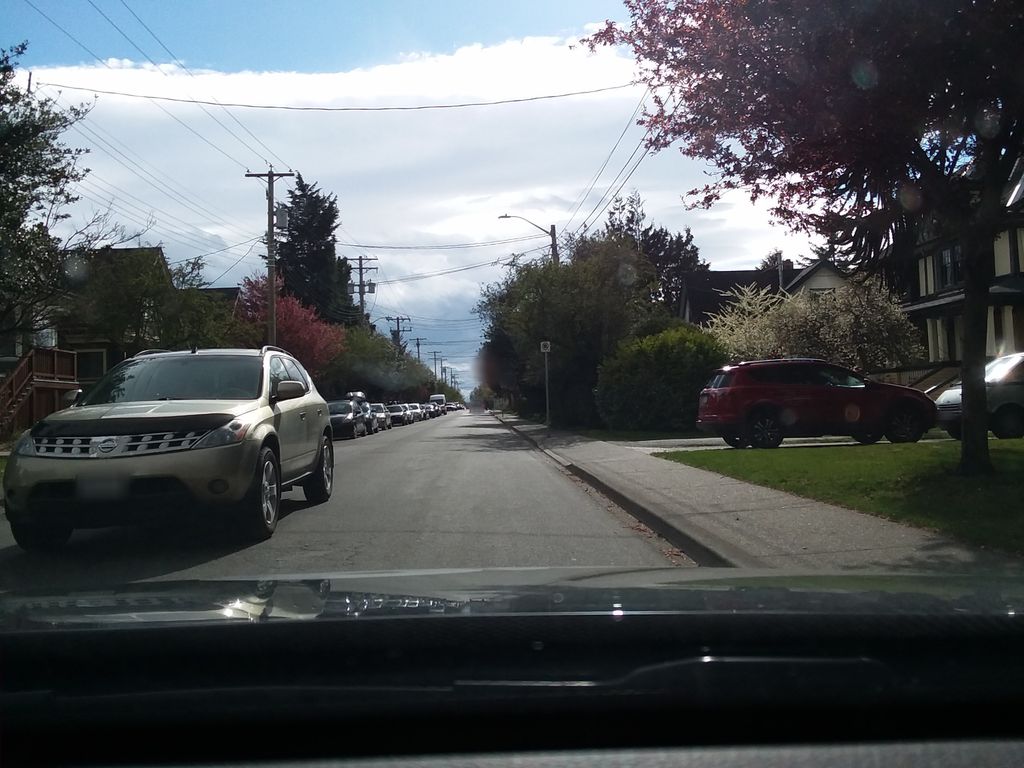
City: victoria